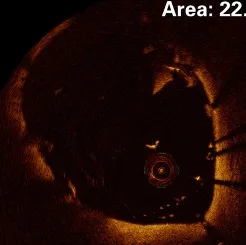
Optical coherence tomography of the patient. (D) The stent was well apposed to the wall, with an area of 22. 17 mm2.
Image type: ophthalmic_imaging (oct)